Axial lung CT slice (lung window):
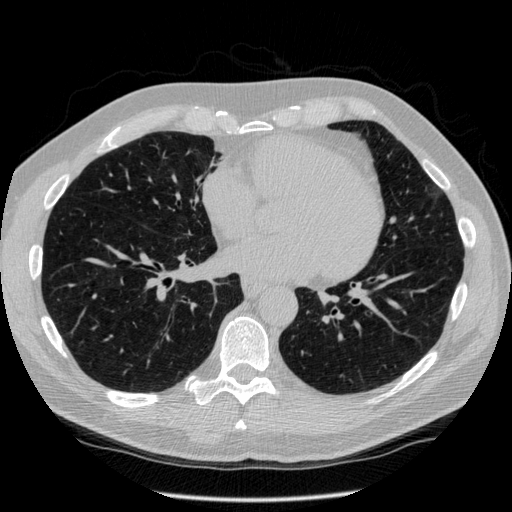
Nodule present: no